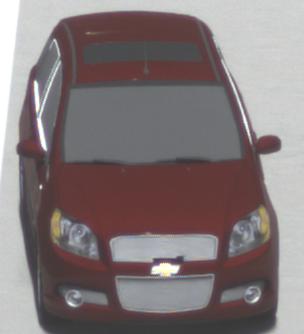
Make: Chevrolet
Model: Aveo 1.2
Detailed model: Aveo
Model produced from: 2008/06
Model produced until: 2011/01
Doors: 3
Color: red
Road condition: dry road
Daytime: not specified
Contrast: high contrast